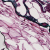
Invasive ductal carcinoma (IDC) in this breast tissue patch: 0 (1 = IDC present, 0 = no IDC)